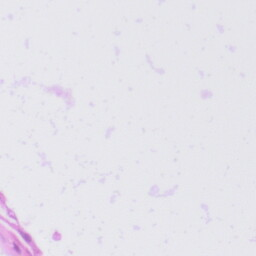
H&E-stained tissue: Tonsil